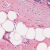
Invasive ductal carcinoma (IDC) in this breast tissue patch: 0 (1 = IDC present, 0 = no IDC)